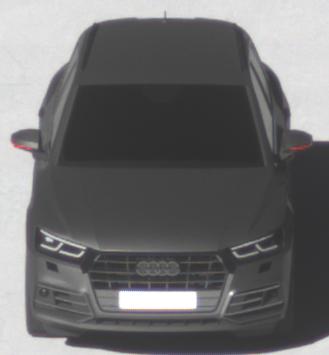
Make: Audi
Model: Q5 45 TFSI
Detailed model: Q5 (FY)
Model produced from: 2019/01
Model produced until: 2019/05
Doors: 5
Color: gray
Road condition: wet road
Daytime: morning or afternoon
Contrast: high contrast